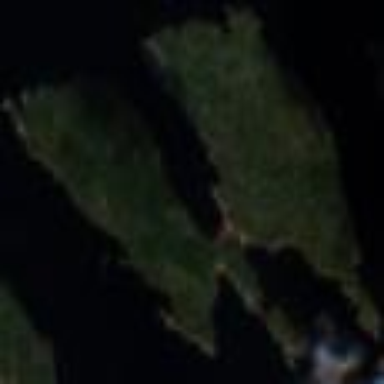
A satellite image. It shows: Island covered with woodland.